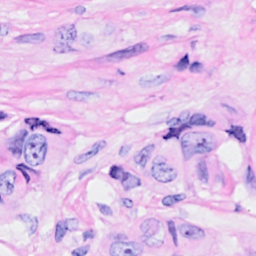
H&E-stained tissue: Breast